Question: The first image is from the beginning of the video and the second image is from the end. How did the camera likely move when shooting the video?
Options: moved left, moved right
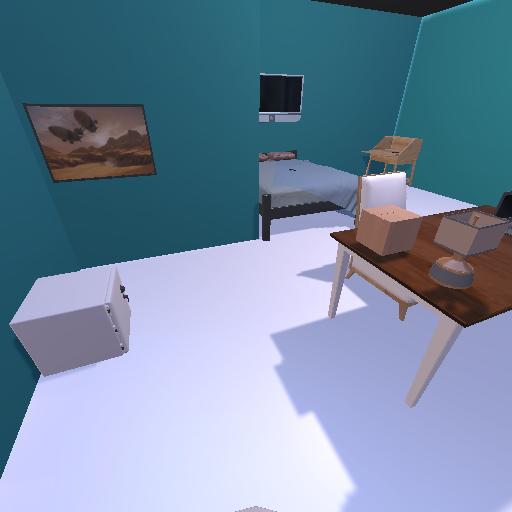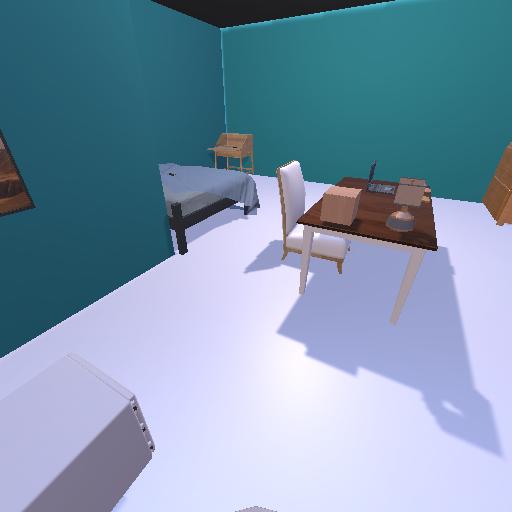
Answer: moved left